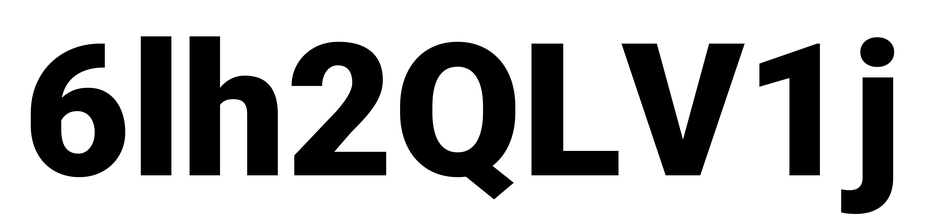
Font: Roboto_Black